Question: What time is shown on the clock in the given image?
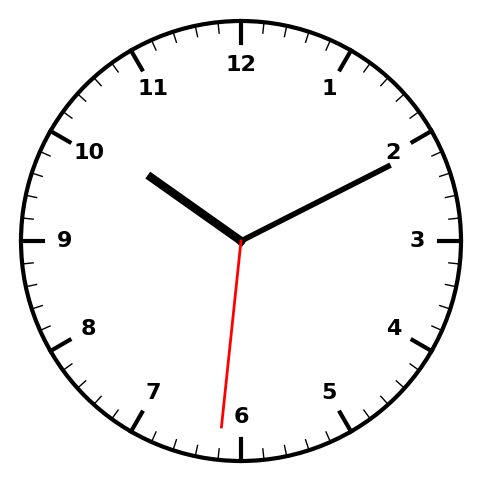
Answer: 10:10:31